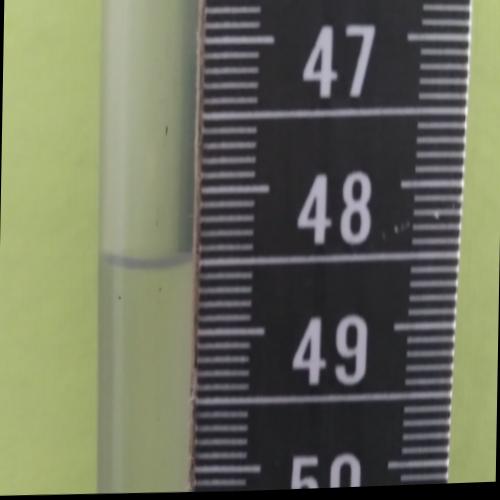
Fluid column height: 48.5 cm